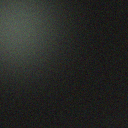
Screen state: off